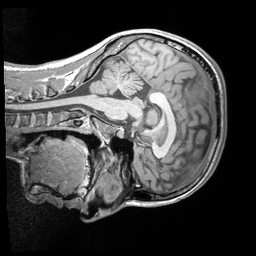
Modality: T1w
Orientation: sagittal
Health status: healthy